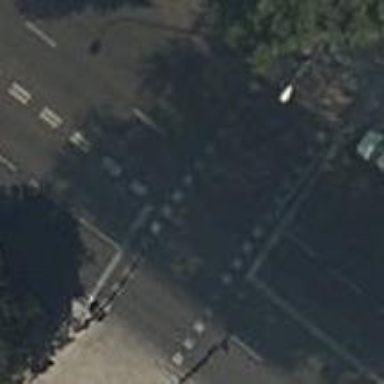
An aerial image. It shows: Zebra crossing with traffic signals.